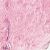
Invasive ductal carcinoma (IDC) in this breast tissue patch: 0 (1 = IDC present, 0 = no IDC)